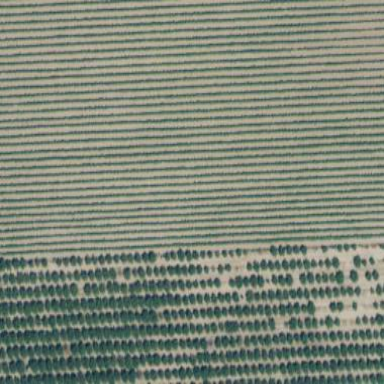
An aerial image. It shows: Vineyard where grapes are grown.